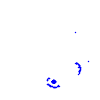
Particle: electron